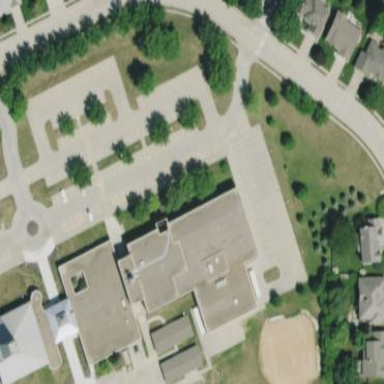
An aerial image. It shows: School building.